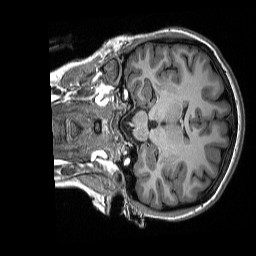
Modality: T1w
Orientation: coronal
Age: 24
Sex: female
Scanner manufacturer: siemens
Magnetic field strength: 3 T
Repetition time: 2.3 s
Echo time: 0.00298 s